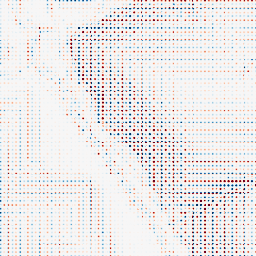
Category: wavelet
Decomposition family: wavelet_biorthogonal
Decomposition parameters: wavelet: bior1.3
level: 3
Upsampling method: sinc_blackman
Upsampling parameters: scale: 8
kernel_size: 4
Upsampling scale: 8